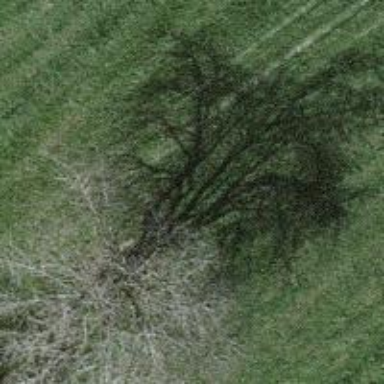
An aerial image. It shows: Single tag "natural: tree."